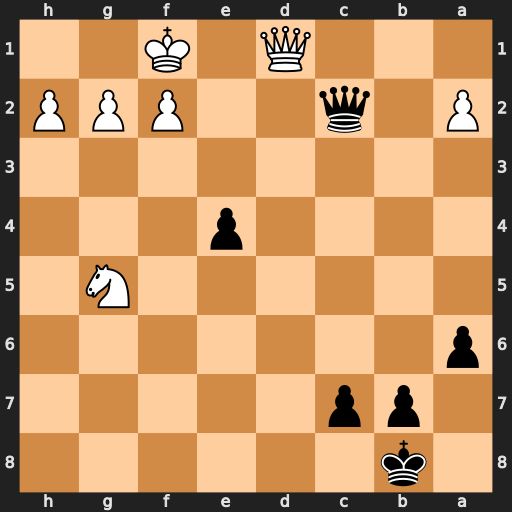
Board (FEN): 1k6/1pp5/p7/6N1/4p3/8/P1q2PPP/3Q1K2
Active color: b
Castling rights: -
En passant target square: -
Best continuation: Qxd1#